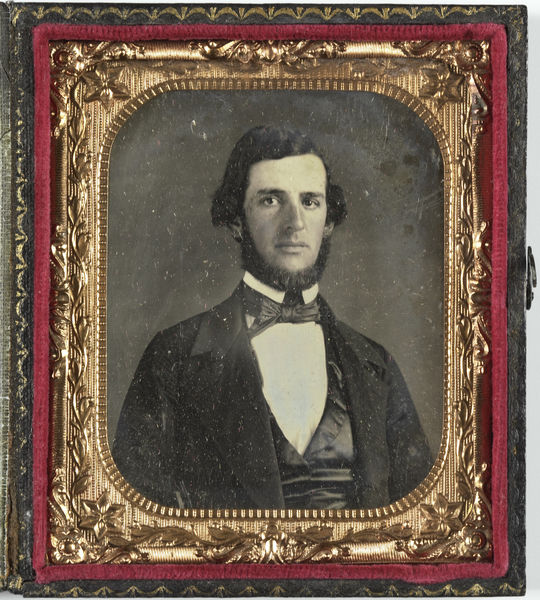
Titel: Portret man met baard
Standort: Amsterdam
Institution: Rijksmuseum
Schlagwörter: mann, nase, schwarz, stirn, weiss, rot, anzug, bart, hemd, jacke, jung, gesicht, kragen, rahmen, herr, portrait, porträt, gold, haare, frontal, ohren, verzierung, fliege, weste, foto, fotografie, schwarzweiss